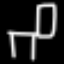
Label: chair